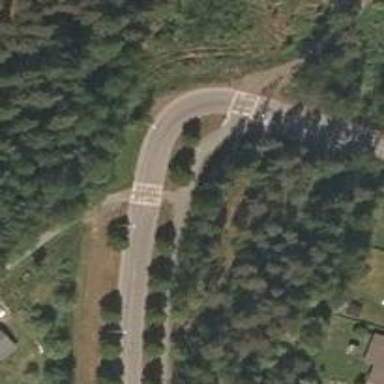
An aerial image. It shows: Asphalt cycleway with zebra crossing for cyclists.